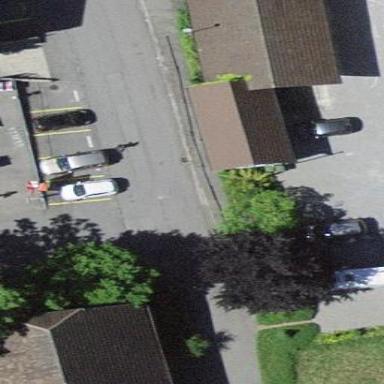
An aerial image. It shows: Garage.